Interaction volume radius: 10 \u00c5
Interaction volume height: 10 \u00c5
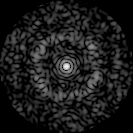
Disorder parameter: 0.7861